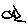
Label: fish